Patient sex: M
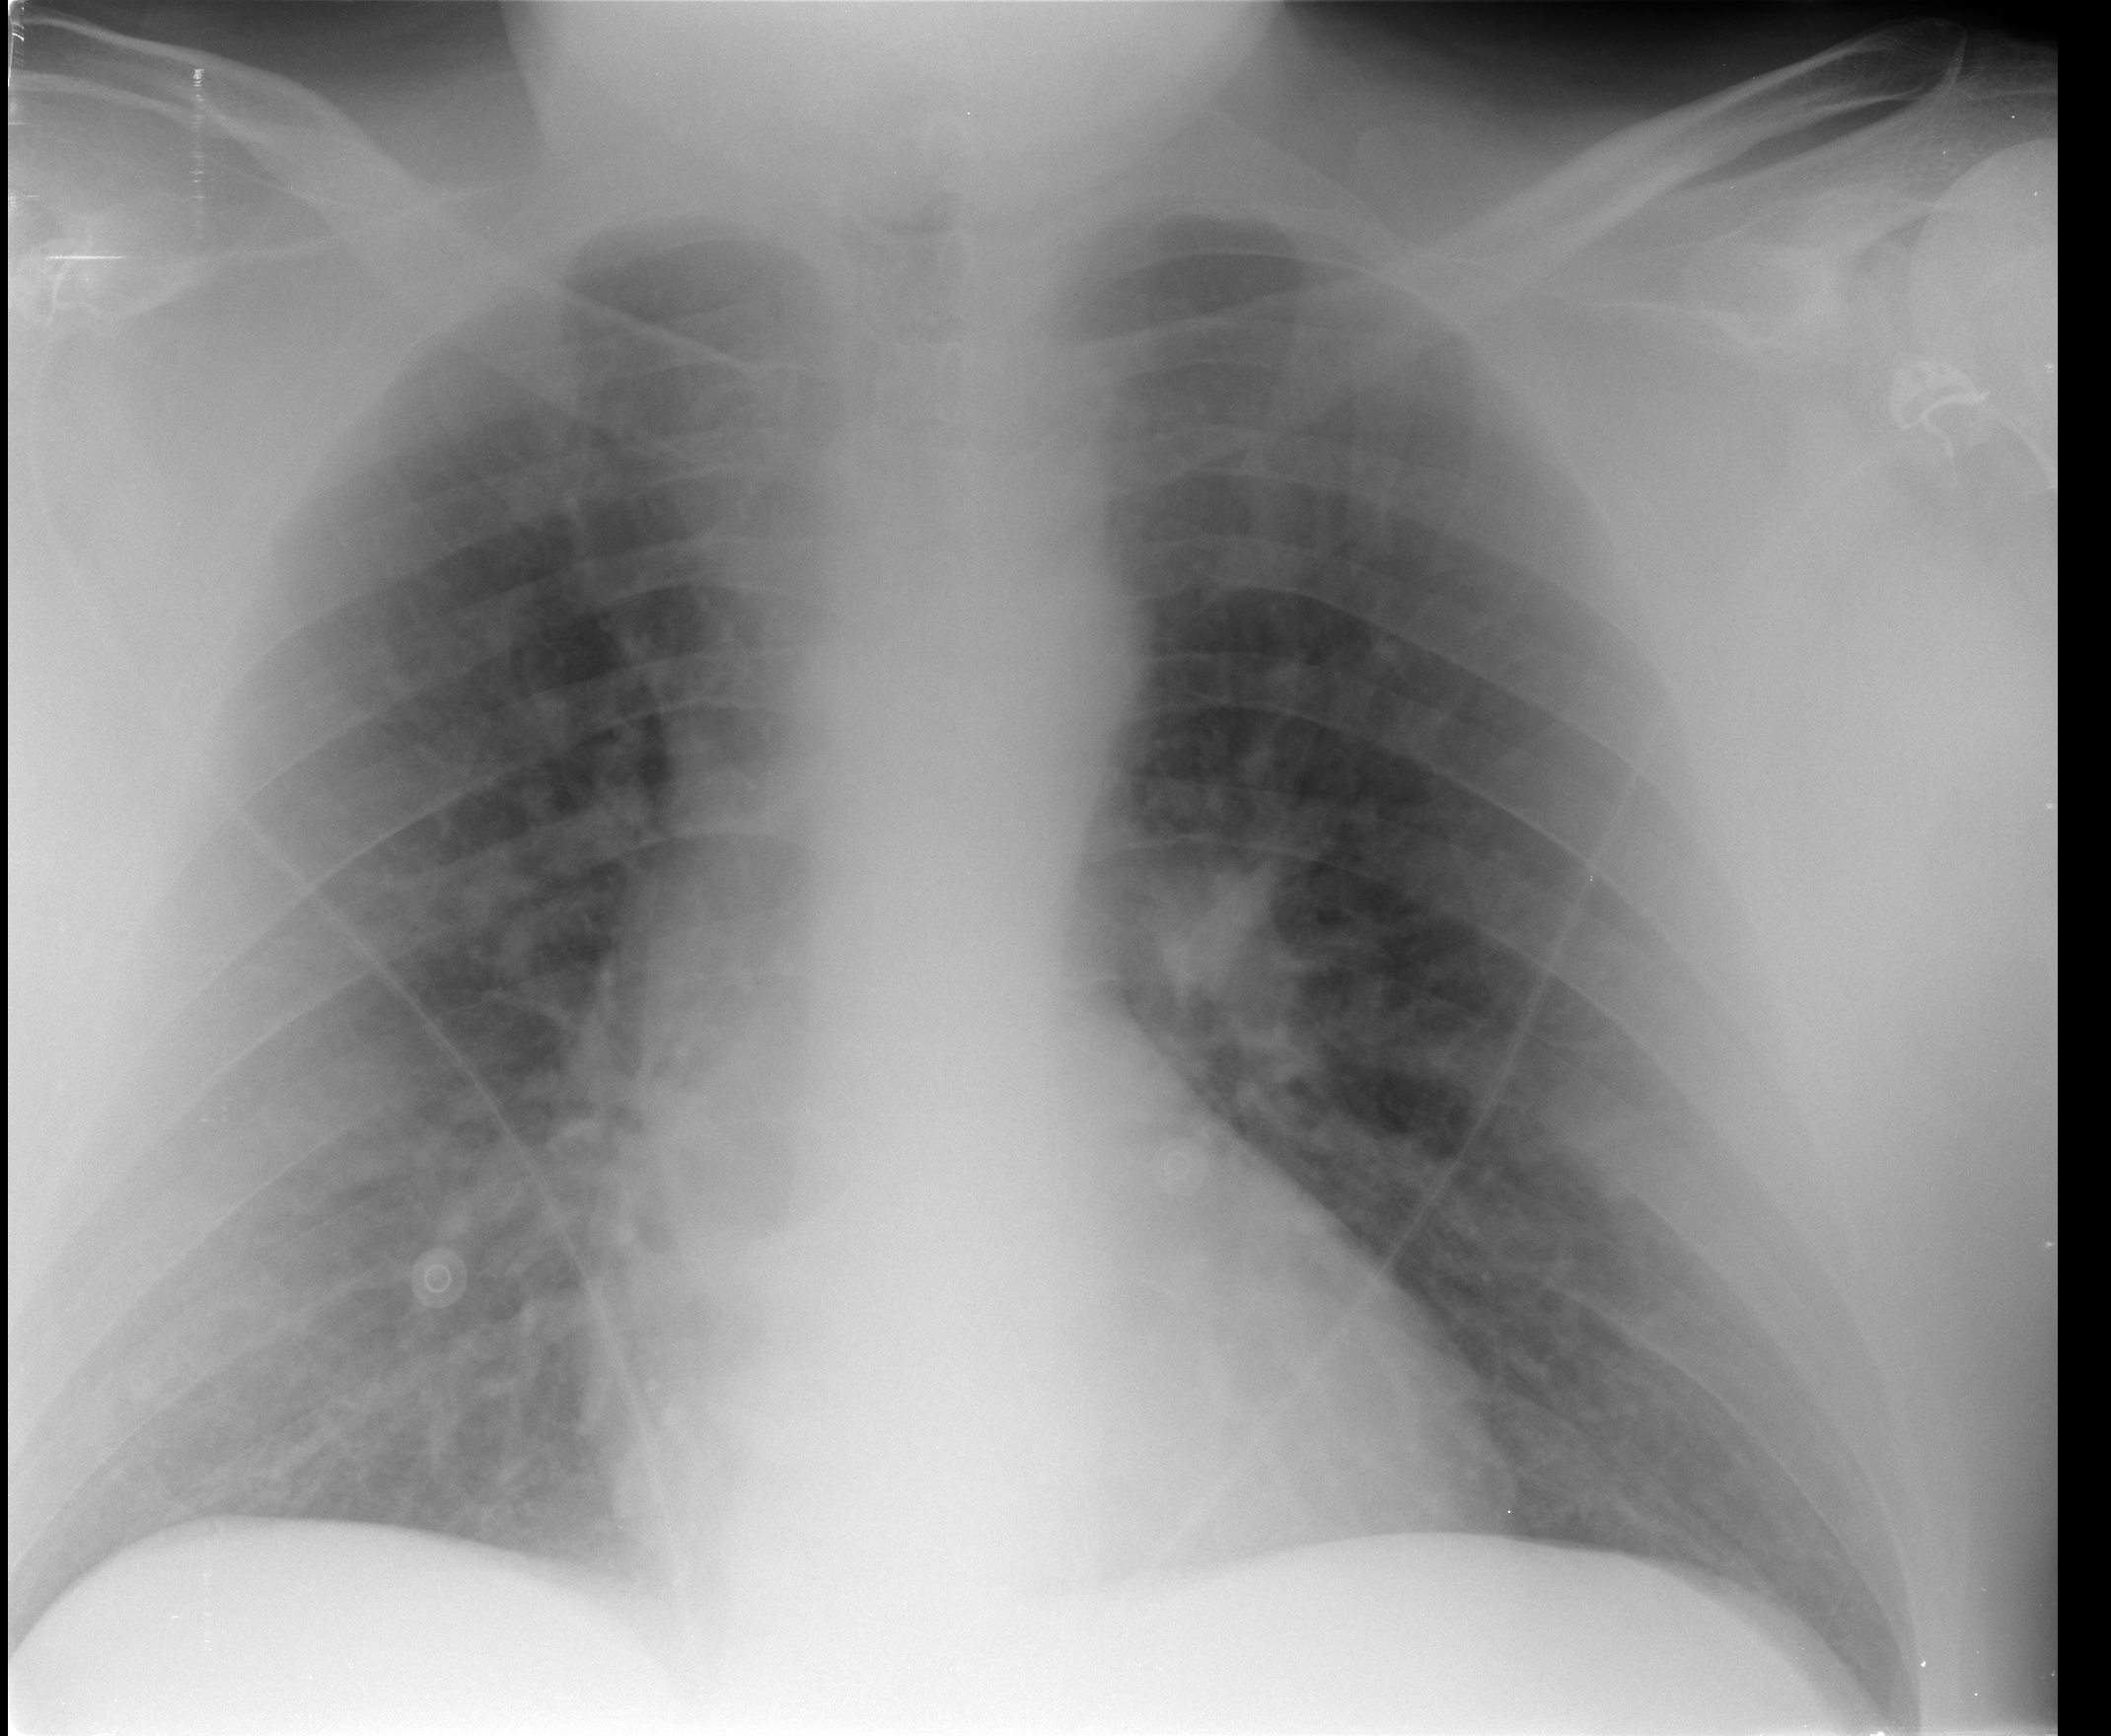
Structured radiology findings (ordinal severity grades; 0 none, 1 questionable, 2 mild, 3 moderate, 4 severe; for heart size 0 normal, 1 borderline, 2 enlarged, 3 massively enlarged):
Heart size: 0
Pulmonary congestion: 2
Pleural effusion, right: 0
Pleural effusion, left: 0
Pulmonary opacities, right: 0
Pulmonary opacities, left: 0
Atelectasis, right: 0
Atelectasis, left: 0